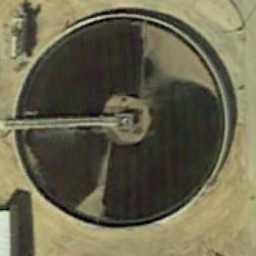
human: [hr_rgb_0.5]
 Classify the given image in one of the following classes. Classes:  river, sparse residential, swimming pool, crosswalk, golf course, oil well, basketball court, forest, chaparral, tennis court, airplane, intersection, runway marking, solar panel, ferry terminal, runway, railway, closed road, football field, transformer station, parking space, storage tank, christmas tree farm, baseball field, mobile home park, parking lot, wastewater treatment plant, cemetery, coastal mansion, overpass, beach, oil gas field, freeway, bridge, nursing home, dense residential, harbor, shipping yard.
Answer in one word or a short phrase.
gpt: wastewater treatment plant